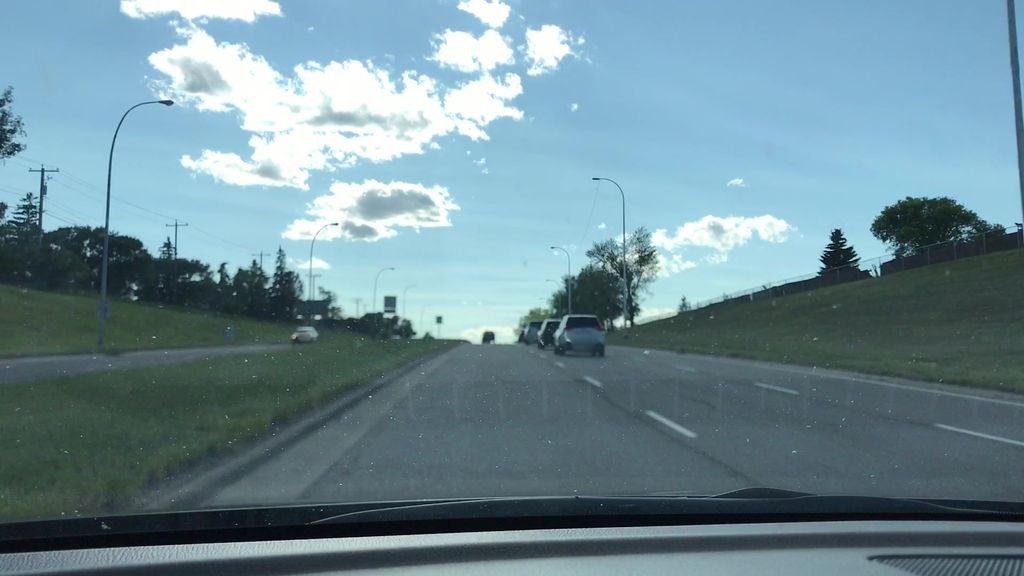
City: calgary